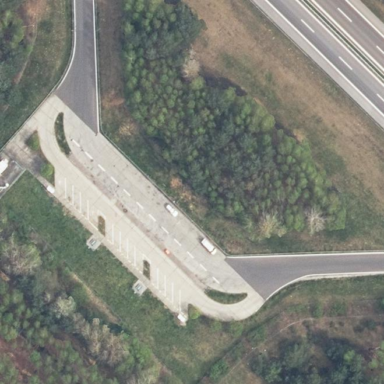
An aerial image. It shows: Rest area on the road.